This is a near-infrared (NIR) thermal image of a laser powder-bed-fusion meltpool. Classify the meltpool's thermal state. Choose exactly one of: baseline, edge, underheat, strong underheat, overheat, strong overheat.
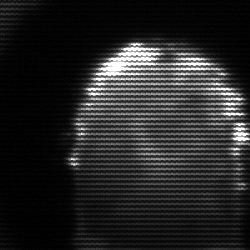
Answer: baseline